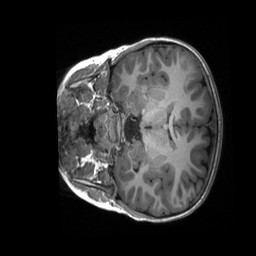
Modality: T1w
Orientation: coronal
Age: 8
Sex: male
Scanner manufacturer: siemens
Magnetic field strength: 3 T
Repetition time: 2.3 s
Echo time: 0.00232 s